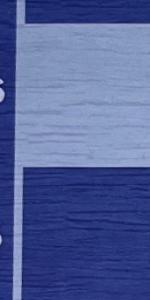
Label: Empty